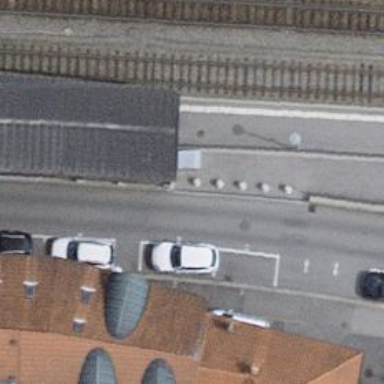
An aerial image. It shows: Bollard barrier.